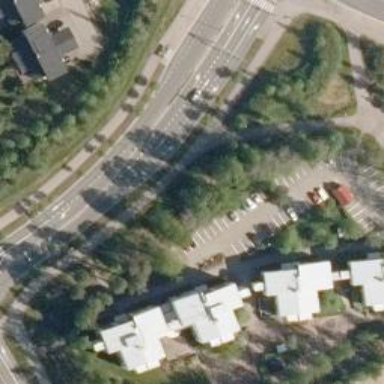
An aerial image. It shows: Paved parking area.